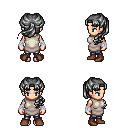
a pixel art fantasy rpg character, female body template, human, light skin, white tunic, metal pants, gray princess hairstyle, white cloth bandages, brown shoes, four views (front, back, left, right), 2x2 character sprite sheet, small pixel art, hard edges, no anti-aliasing